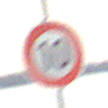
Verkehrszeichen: Geschwindigkeit10
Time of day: MorningAfternoon
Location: Outdoor (Nature)
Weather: Overcast
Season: Winter
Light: Natural